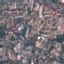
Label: Residential